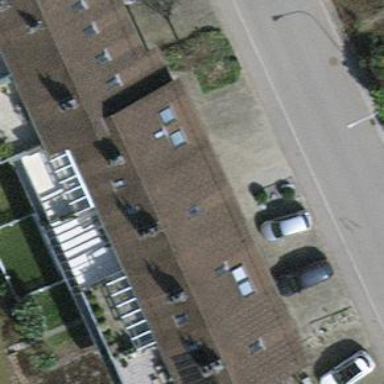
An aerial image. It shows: Simple and straightforward house.